Question: I'm facing an issue, I have data coming from an XML file, and i want to populate the rows with this info (not a problem, done) now my issue is... I want row from index 0 and index 1 to refer to the same data chunk, instead whats happening is, row 0 is reading entry from chunk 0 of the XML file and row 1 is reading from the chunk 1 in the xml file, I could just make my rows bigger and include all the stuff I need inside a bigger row, but is there a way to do this programatically?
Image:

The red lines is whats happening when my rows read from the xml file, meaning, the green is what I want to accomplish. Suggestions?
'''
- (UITableViewCell *)tableView:(UITableView *)tableView cellForRowAtIndexPath:(NSIndexPath *)indexPath
{
static NSString *CellIdentifier = @"LiveIdent";
LiveViewCell *cell = [tableView dequeueReusableCellWithIdentifier:CellIdentifier forIndexPath:indexPath];
LiveMatchObject *item = [_tableDataLiveMatch objectAtIndex:[indexPath row]];
if ([item isKindOfClass:[LiveMatchObject class]]) {
cell.cellHomeTeamName.text = item.homeName;
cell.cellAwayTeamName.text = item.awayName;
cell.cellHomeTeam.image = item.homeTeamLogo;
cell.cellAwayTeam.image = item.awayTeamLogo;
cell.cellHomeTeamScore.text = item.homeGoals;
cell.cellAwayTeamScore.text = item.awayGoals;
cell.cellDate.text = item.matchDate;
cell.cellMatchStatus.text = item.matchMinute;
if ([item.matchMinute isEqual: @"Finished"]) {
cell.cellMatchStatus.text = @"Terminado";
cell.cellMatchStatusImage.image =[UIImage imageNamed:@"Finished"];
}
else if ([item.matchMinute isEqual: @"Postponed"]){
cell.cellMatchStatus.text = @"Por Iniciar";
cell.cellMatchStatusImage.image =[UIImage imageNamed:@"Waiting"];
}
else {
cell.cellMatchStatus.text = item.matchMinute;
cell.cellMatchStatusImage.image =[UIImage imageNamed:@"Live"];
}
}
else {
}
if (indexPath.row % 2 ) {
cell.backgroundColor = [[UIColor alloc]initWithRed:255.0/255.0 green:255.0/255.0 blue:255.0/255.0 alpha:1];
cell.cellDate.hidden = YES;
cell.cellMatchStatusImage.hidden = YES;
cell.cellMatchStatus.hidden = YES;
} else {
cell.backgroundColor = [[UIColor alloc]initWithRed:235.0/255.0 green:235.0/255.0 blue:235.0/255.0 alpha:1];
cell.cellHomeTeamName.hidden = YES;
cell.cellHomeTeamScore.hidden = YES;
cell.cellHomeTeam.hidden = YES;
cell.cellAwayTeamName.hidden = YES;
cell.cellAwayTeam.hidden = YES;
cell.cellAwayTeamScore.hidden = YES;
cell.cellScoreDash.hidden = YES;
cell.accessoryType = UITableViewCellAccessoryNone;
cell.userInteractionEnabled = NO;
}
'''
I've tried putting the code I wanted inside the modal definition but that didn't solve the issue at all.
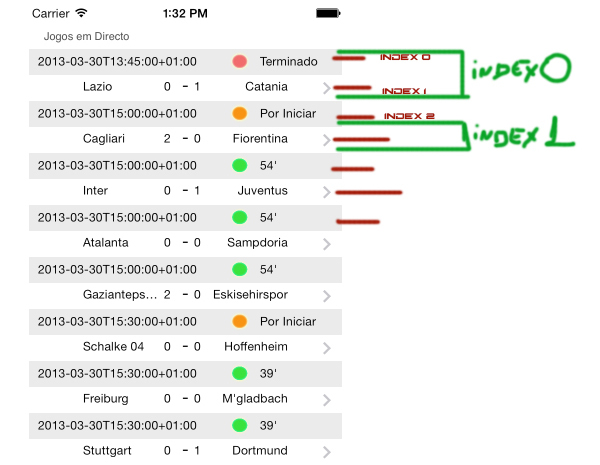
Answer: They are using two separate chunks of xml because you are telling it to. If you know there will always be two cells per xml data object then you can simply adjust this line in your code:
'''
LiveMatchObject *item = [_tableDataLiveMatch objectAtIndex:[indexPath row]];
'''
to
'''
LiveMatchObject *item = [_tableDataLiveMatch objectAtIndex:(int)([indexPath row]/2)];
'''
That will return 0, 0, 1, 1, 2, 2, 3, 3, etc... then cell 0 and cell 1 will reference xml data 0, 2 and 3 will reference xml data 1, and so on.